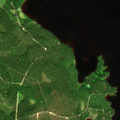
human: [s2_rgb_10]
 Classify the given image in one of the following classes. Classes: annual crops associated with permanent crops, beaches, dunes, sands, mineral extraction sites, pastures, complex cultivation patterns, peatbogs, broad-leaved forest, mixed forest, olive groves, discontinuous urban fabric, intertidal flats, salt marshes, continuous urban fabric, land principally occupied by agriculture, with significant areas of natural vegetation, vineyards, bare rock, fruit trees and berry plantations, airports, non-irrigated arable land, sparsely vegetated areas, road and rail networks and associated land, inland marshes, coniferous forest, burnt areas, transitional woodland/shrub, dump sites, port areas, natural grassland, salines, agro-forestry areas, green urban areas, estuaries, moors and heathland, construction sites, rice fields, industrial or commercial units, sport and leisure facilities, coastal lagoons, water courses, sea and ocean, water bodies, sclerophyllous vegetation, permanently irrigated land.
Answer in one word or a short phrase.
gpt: coniferous forest, mixed forest, water bodies